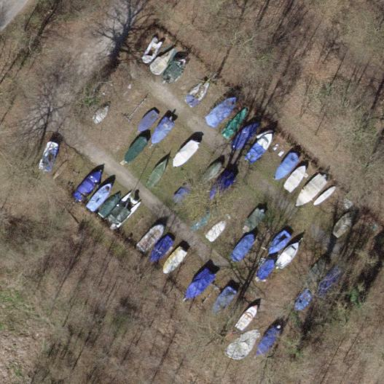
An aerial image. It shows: Boat storage facility.